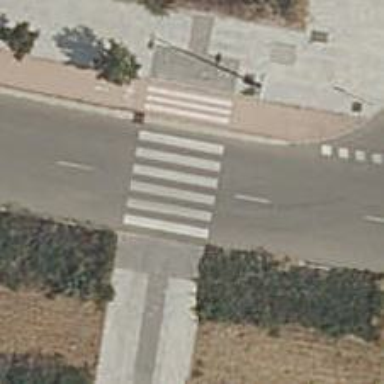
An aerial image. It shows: Uncontrolled road crossing.